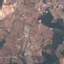
Label: PermanentCrop